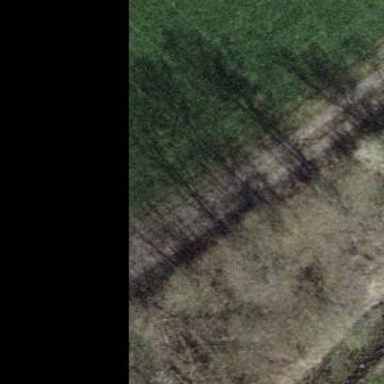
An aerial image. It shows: Compacted grade2 track for agricultural vehicles.